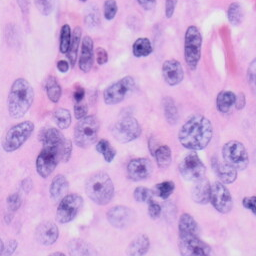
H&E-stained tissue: Skin